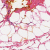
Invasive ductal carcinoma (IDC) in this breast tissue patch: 0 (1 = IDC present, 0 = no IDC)